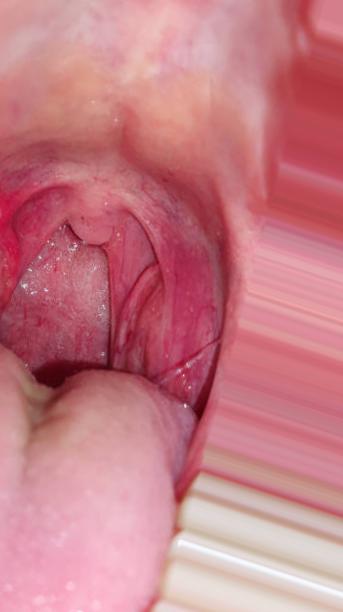
Condition: Mouth Ulcer